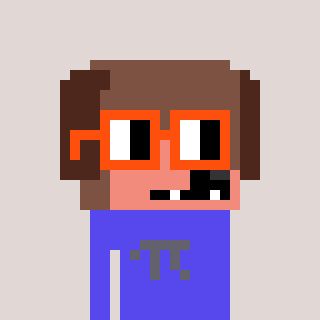
a pixel art character with square orange glasses, a dog-shaped head and a computerblue-colored body on a warm background